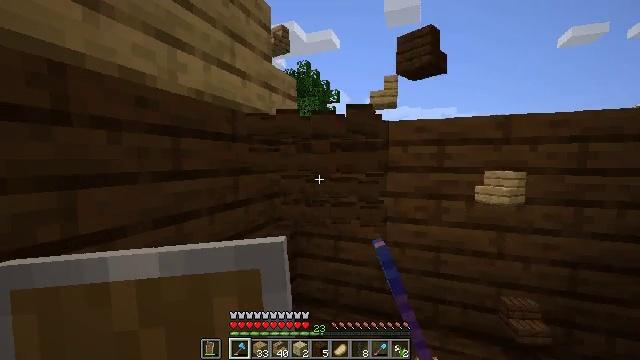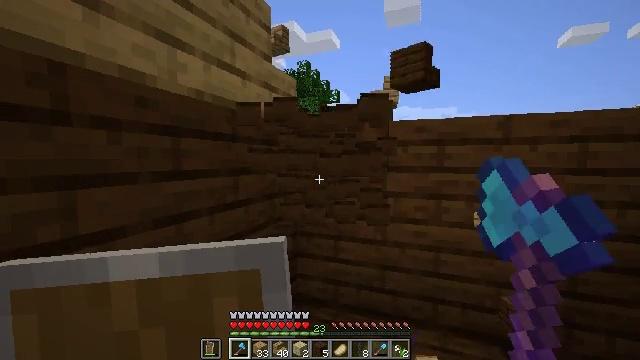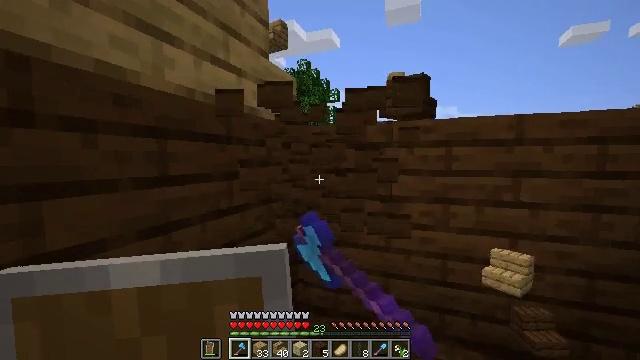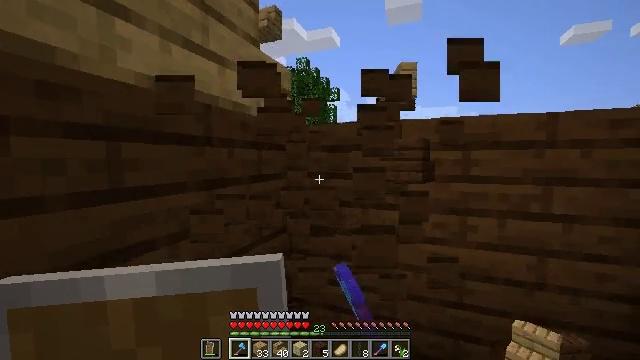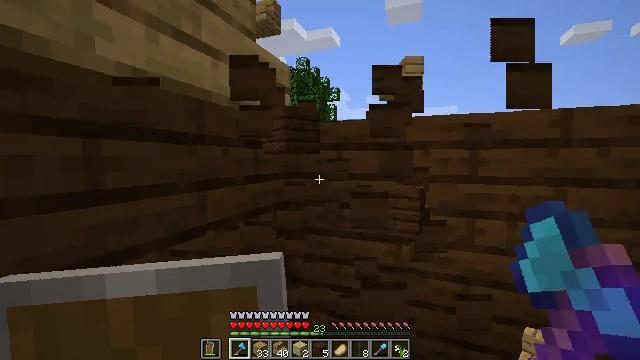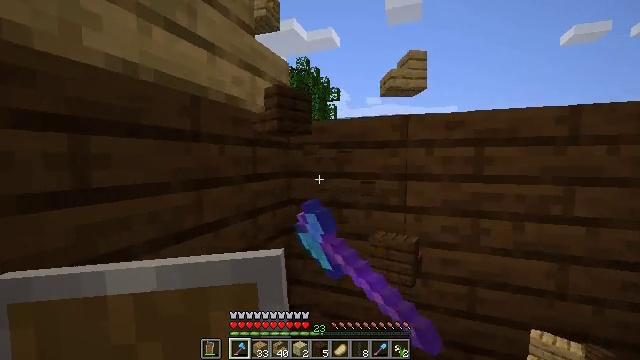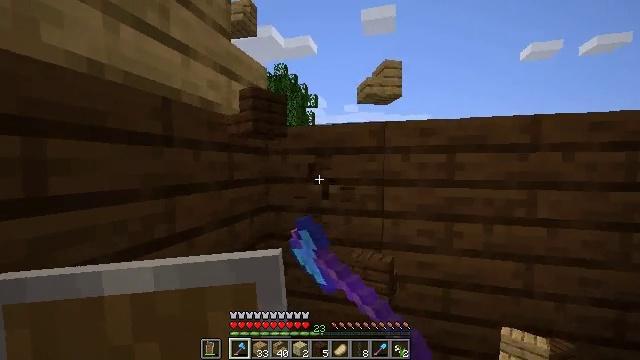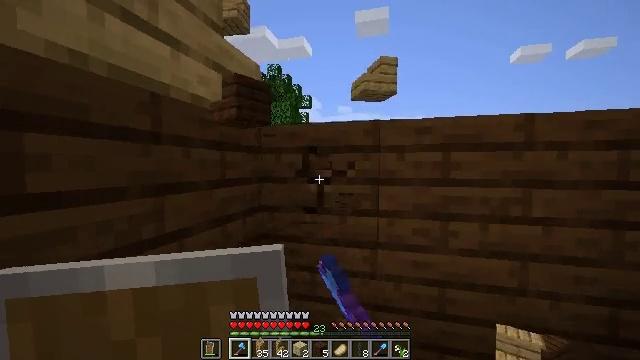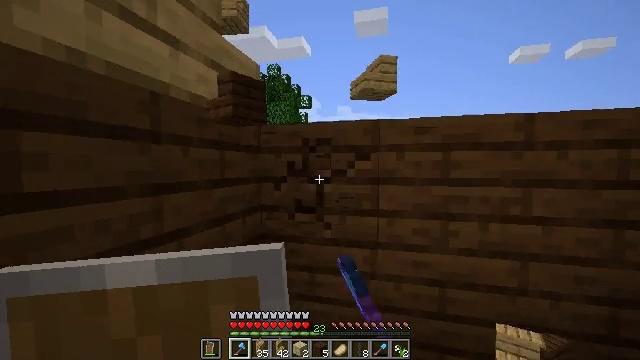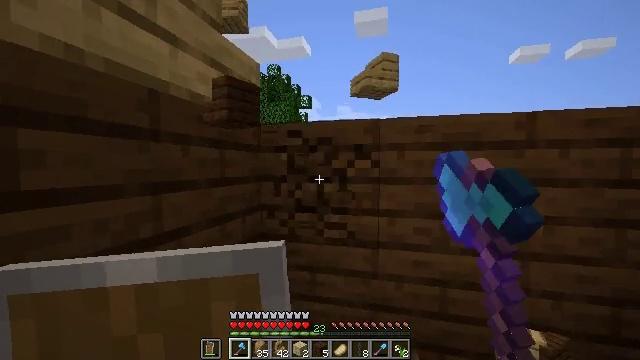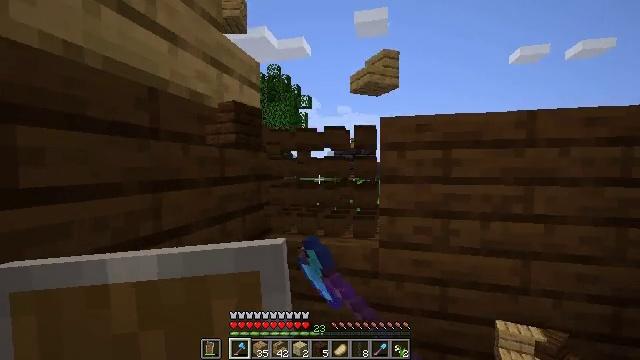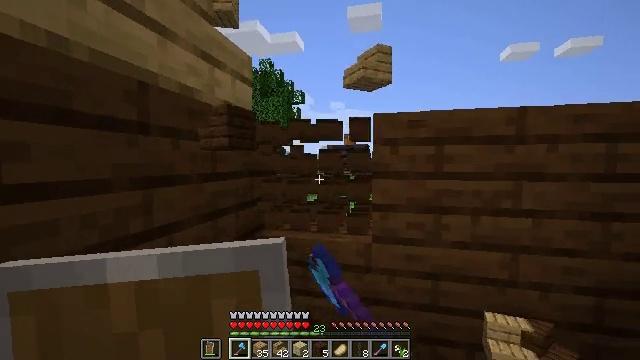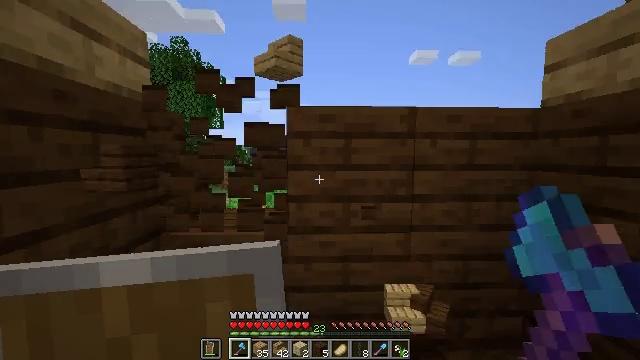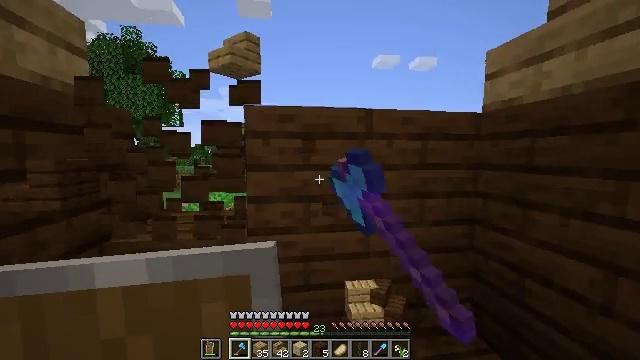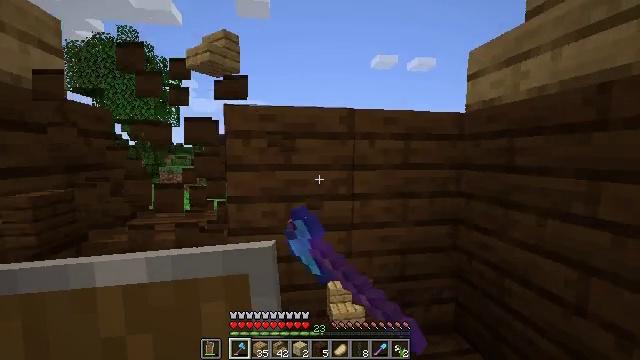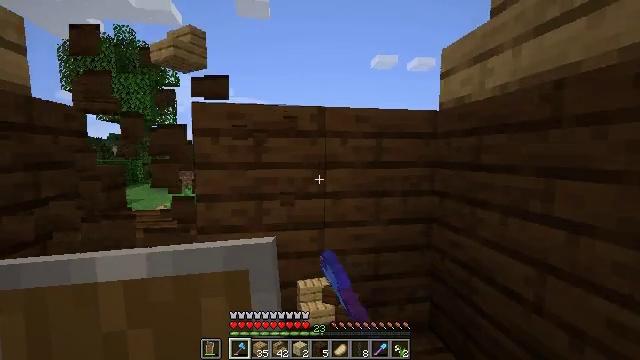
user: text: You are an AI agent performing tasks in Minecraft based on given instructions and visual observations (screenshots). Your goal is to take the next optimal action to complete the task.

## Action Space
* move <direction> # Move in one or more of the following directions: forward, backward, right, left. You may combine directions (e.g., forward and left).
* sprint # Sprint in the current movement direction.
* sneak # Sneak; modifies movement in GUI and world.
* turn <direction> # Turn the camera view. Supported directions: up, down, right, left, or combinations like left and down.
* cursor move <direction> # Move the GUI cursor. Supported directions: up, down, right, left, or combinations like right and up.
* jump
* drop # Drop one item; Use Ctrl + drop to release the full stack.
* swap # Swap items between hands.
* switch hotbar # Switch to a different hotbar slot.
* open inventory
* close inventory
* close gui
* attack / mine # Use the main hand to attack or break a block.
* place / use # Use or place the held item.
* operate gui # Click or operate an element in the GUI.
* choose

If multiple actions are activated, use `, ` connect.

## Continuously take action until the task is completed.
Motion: motion action
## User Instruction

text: Remove the dark oak stairs from the build.
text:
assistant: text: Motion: move forward, attack / mine
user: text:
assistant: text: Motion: move forward, attack / mine
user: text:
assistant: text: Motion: move forward, attack / mine
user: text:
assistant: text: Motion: attack / mine
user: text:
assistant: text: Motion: attack / mine
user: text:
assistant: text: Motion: turn right and up, attack / mine
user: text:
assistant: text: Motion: turn right, attack / mine
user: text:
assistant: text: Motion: attack / mine
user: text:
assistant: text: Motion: attack / mine
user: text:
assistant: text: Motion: attack / mine
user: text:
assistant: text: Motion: turn right, attack / mine
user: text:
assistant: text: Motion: move right, turn right and down, attack / mine
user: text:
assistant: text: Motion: move right, turn right, attack / mine
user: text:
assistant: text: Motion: move right, attack / mine
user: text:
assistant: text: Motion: attack / mine
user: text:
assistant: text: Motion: attack / mine
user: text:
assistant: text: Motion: turn left, attack / mine
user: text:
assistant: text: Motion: turn left, attack / mine
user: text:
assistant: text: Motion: turn left, attack / mine
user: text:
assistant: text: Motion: attack / mine
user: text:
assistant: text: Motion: attack / mine
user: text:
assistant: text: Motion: attack / mine
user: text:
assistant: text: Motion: attack / mine
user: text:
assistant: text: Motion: move right, turn right, attack / mine
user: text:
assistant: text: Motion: move right, turn right, attack / mine
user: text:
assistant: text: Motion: move right, turn right, attack / mine
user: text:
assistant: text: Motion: attack / mine
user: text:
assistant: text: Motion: turn left, attack / mine
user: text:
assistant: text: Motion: turn left, attack / mine
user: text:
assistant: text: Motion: turn left, attack / mine